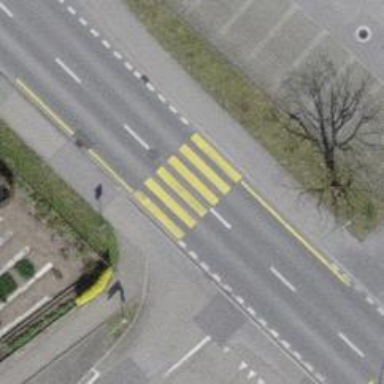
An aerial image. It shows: Footway with zebra crossing.